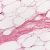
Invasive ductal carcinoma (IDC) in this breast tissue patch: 0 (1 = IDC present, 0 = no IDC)